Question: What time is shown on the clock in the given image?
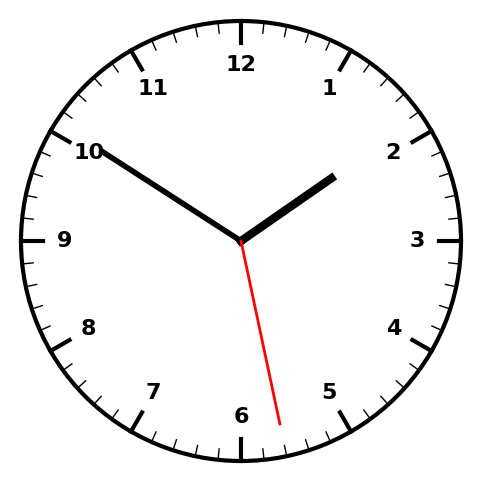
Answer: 01:50:28